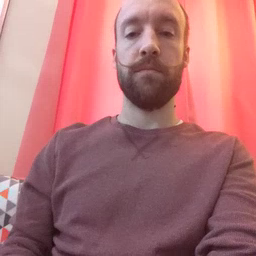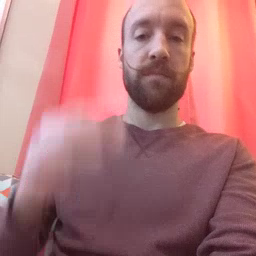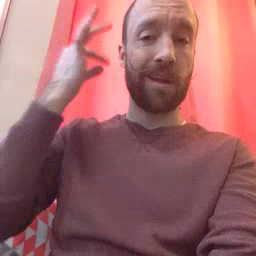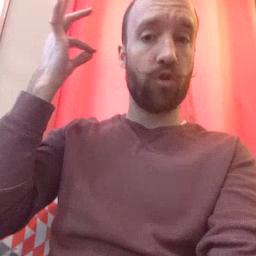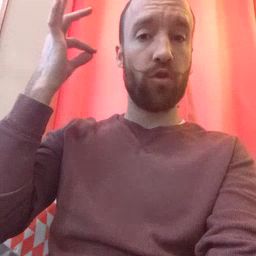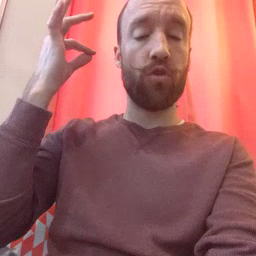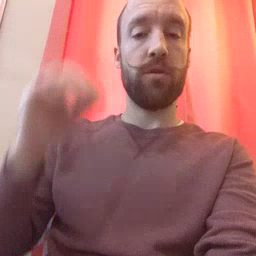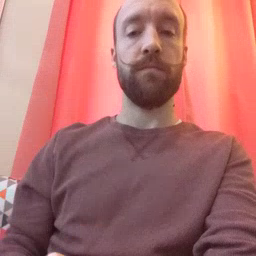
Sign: hair